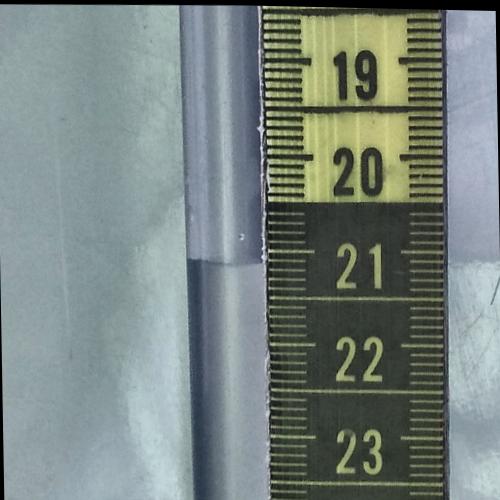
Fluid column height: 21.1 cm